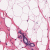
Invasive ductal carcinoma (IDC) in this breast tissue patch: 0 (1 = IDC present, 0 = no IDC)